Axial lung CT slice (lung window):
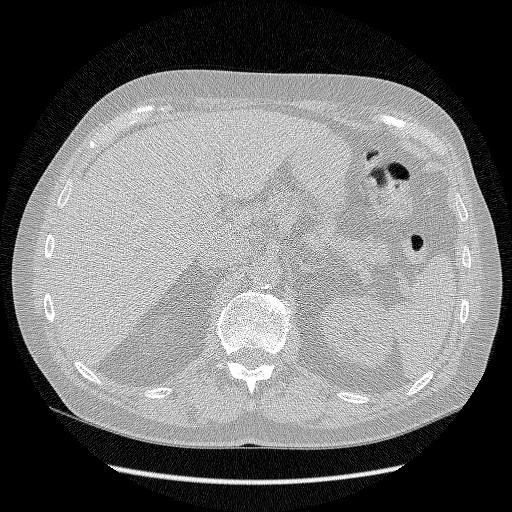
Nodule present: no